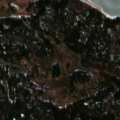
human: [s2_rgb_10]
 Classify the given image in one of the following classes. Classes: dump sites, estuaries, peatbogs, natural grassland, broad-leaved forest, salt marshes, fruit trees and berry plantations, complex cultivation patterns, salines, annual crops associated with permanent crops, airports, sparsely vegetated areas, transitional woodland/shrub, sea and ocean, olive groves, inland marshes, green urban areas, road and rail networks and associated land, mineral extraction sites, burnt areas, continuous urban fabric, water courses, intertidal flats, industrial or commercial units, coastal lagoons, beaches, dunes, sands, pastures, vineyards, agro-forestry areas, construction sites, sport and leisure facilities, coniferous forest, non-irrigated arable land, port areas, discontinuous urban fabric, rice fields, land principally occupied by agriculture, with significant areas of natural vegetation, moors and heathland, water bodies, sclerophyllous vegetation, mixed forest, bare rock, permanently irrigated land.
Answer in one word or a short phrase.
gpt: land principally occupied by agriculture, with significant areas of natural vegetation, coniferous forest, mixed forest, transitional woodland/shrub, sea and ocean